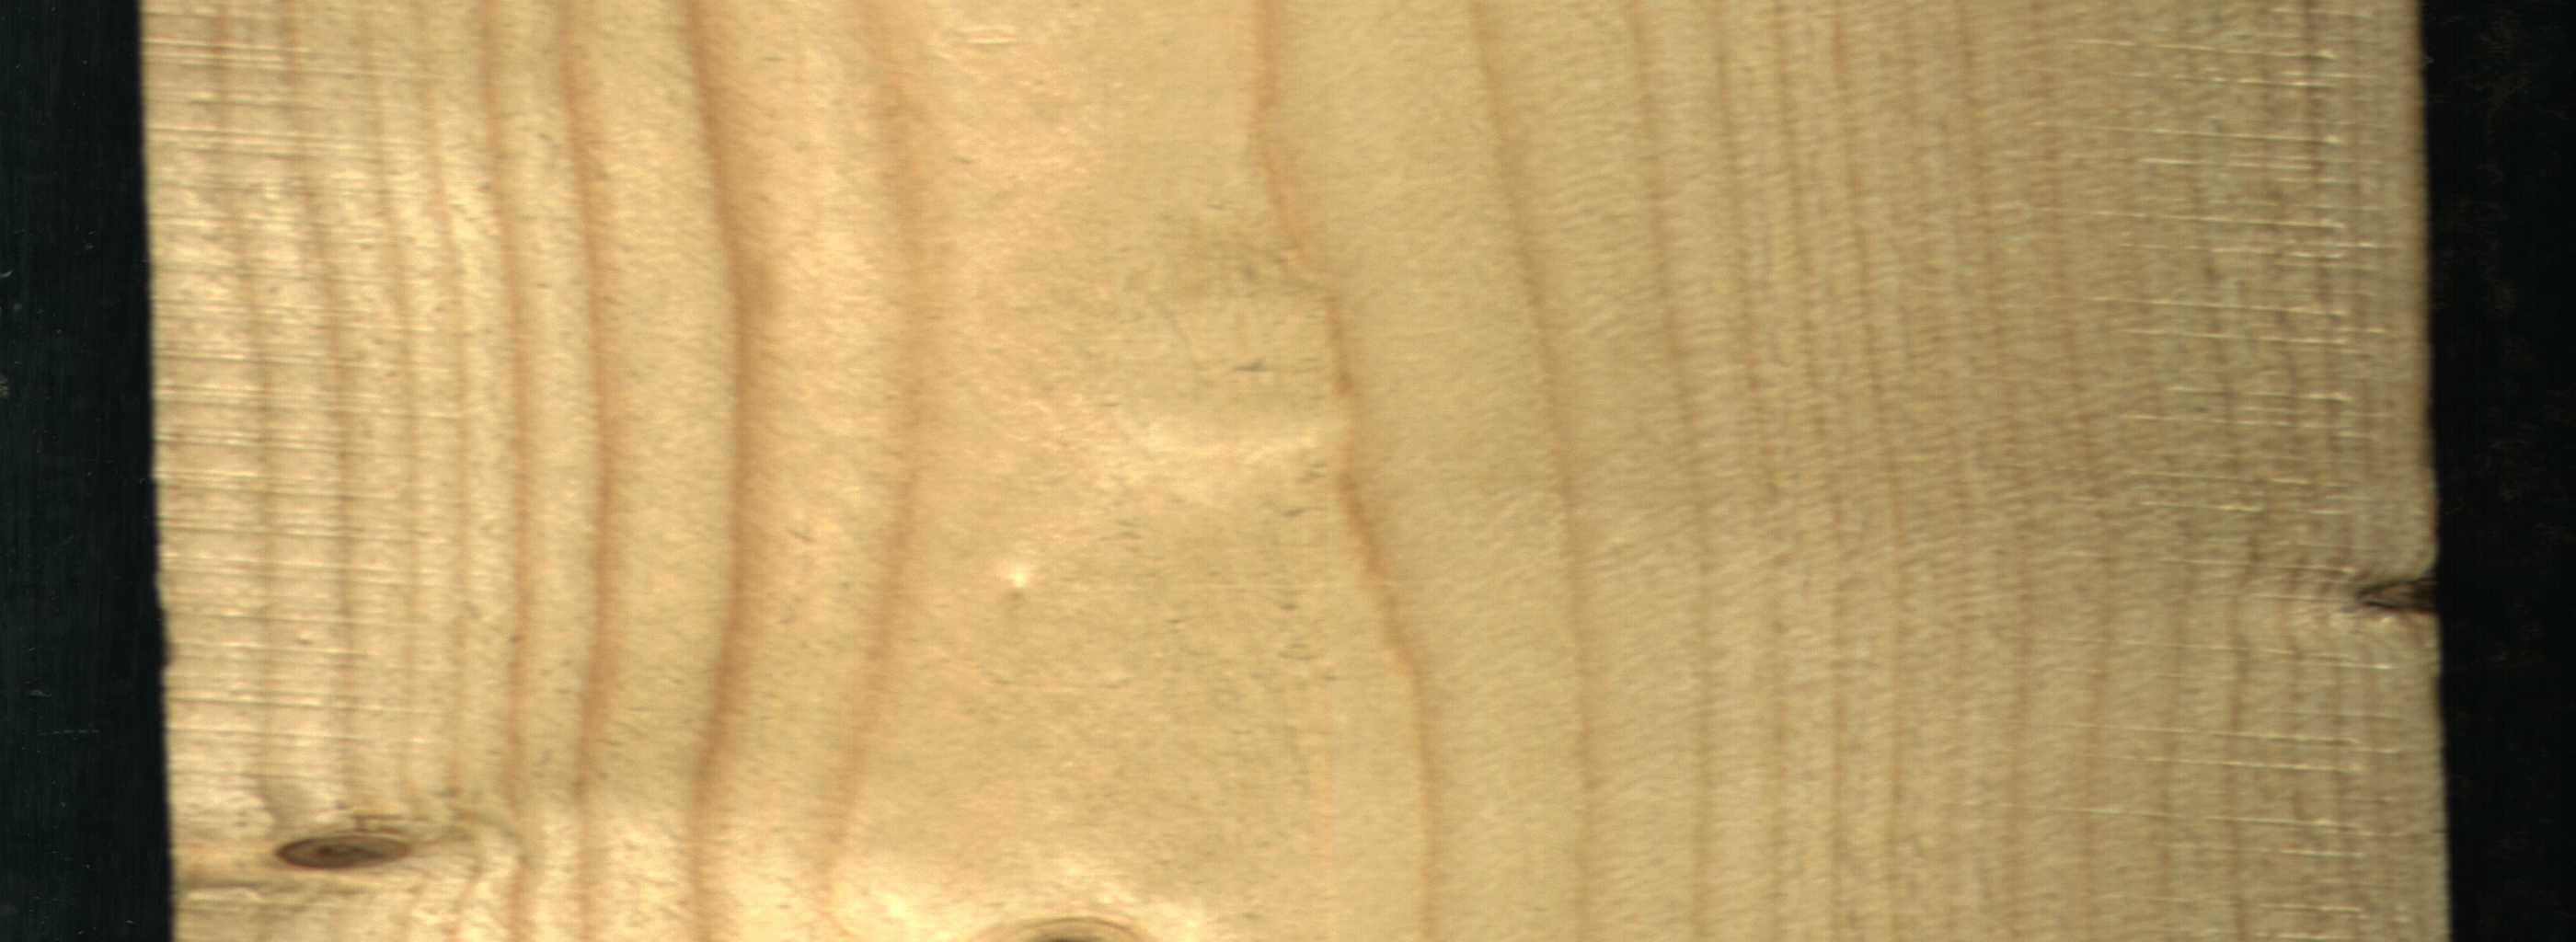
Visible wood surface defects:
Live_Knot
Live_Knot
Live_Knot